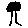
Label: tree